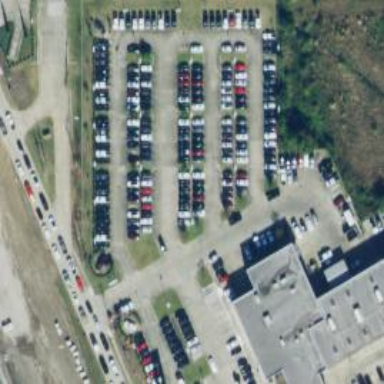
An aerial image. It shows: Building housing car shop.